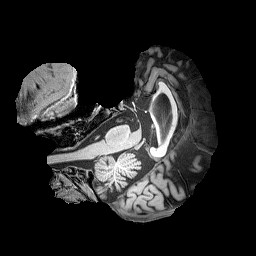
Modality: T1w
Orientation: axial
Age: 71
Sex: male
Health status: healthy